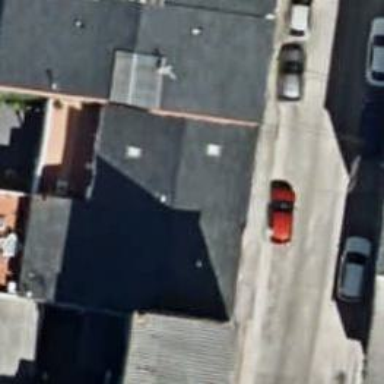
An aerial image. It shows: Garage.